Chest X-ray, PA view. Patient: 44 years old, sex M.
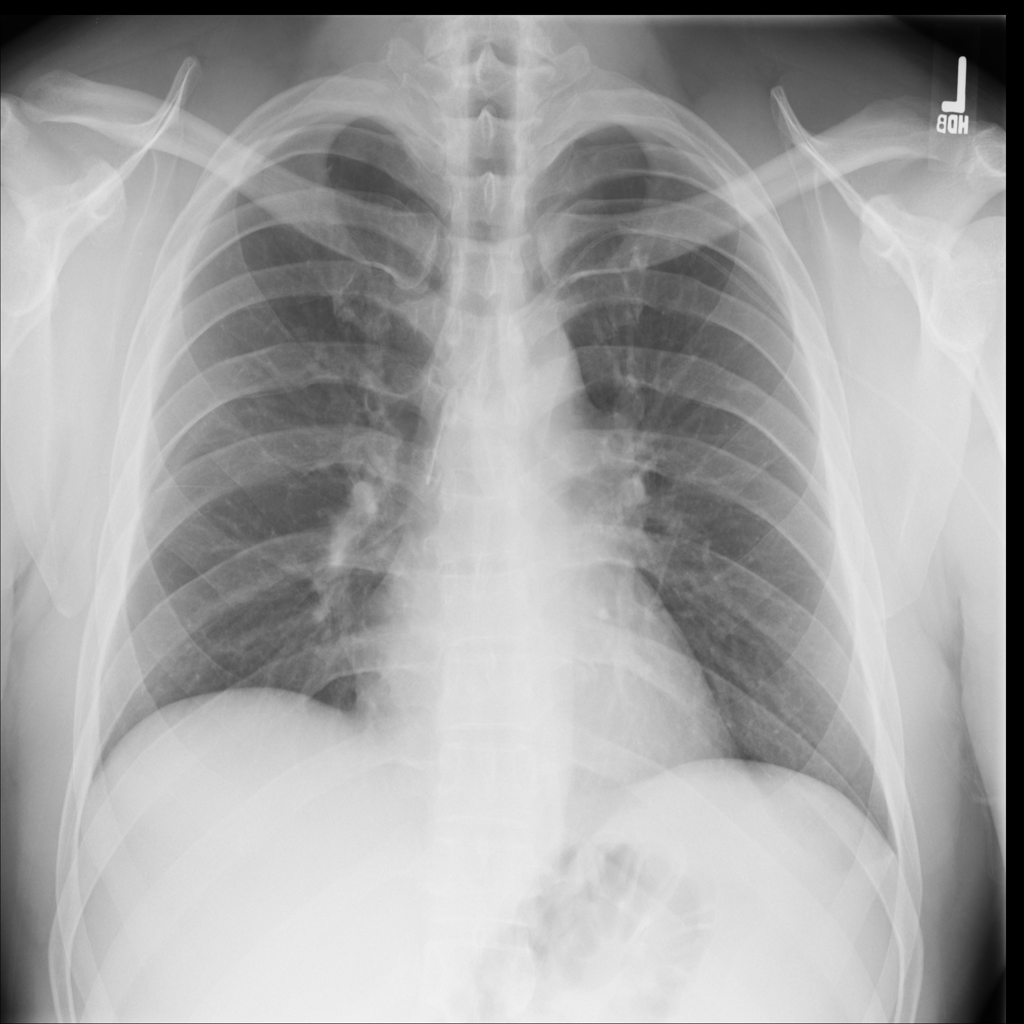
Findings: No Finding